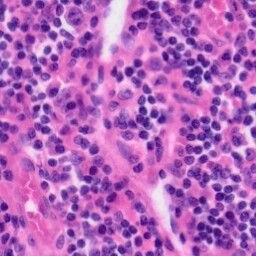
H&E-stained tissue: Tonsil